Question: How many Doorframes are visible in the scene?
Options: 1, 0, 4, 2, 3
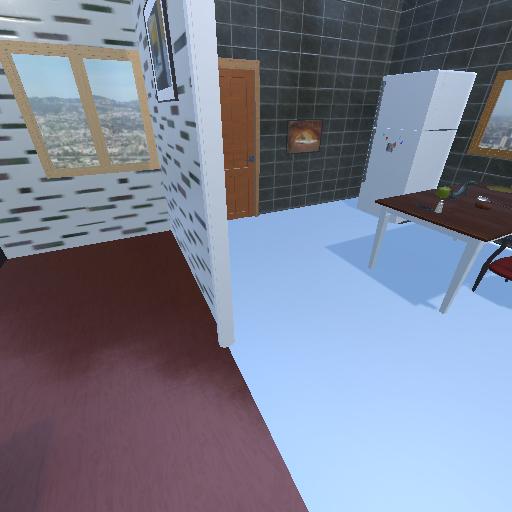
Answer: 1